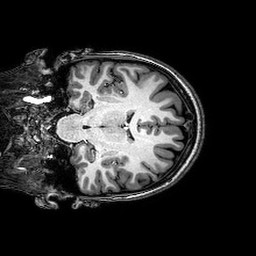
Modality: T1w
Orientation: coronal
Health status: healthy
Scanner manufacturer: philips
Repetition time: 0.008147 s
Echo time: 0.00374 s